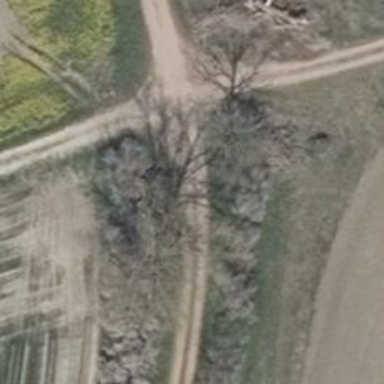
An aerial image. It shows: Gravel track with grade2 quality.